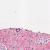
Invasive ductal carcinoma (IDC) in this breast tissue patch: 0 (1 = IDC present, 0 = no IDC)